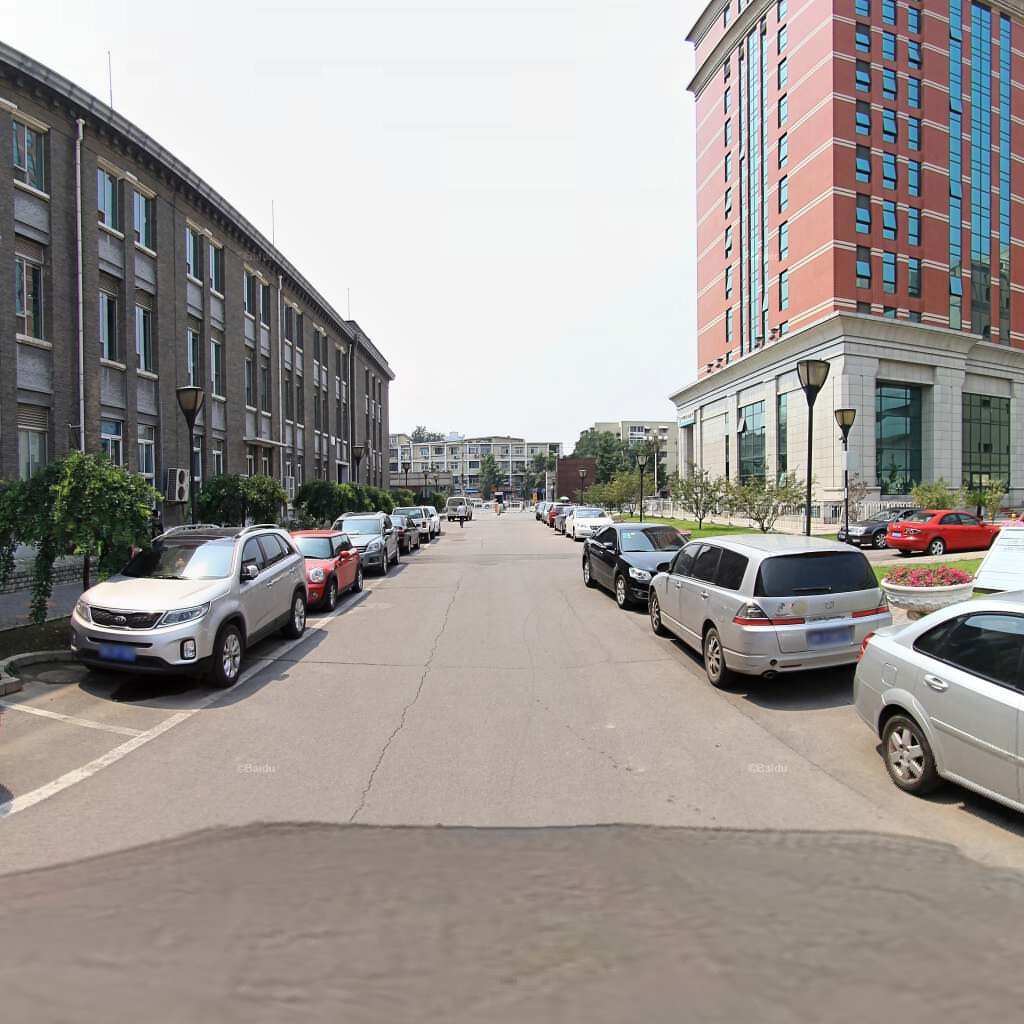
Region: Chaoyang
Road damage annotations: transverse crack, longitudinal crack, longitudinal crack, longitudinal crack, transverse crack